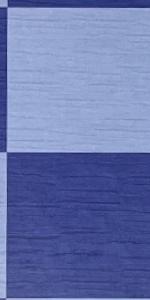
Label: Empty